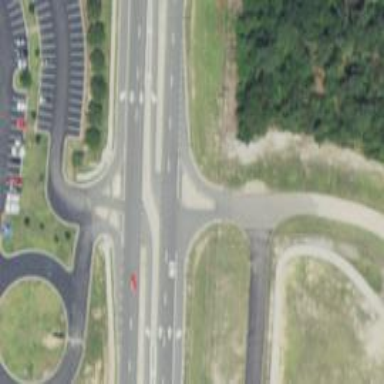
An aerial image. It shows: Secondary link road.